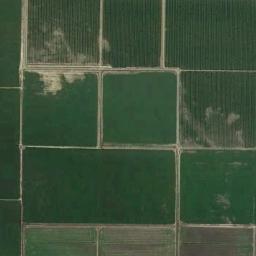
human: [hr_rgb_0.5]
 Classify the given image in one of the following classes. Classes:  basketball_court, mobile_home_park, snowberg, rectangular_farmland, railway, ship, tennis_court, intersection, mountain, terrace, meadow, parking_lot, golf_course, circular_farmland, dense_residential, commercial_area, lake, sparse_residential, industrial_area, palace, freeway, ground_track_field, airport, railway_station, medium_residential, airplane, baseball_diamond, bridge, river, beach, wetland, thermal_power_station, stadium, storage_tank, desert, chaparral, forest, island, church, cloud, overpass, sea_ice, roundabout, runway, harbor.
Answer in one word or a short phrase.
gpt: rectangular_farmland